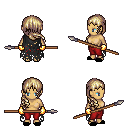
a pixel art fantasy rpg character, female body template, human, tanned skin, black tattered cape, red pants, white blonde right-swept hairstyle, gold gloves, black slippers, spear, four views (front, back, left, right), 2x2 character sprite sheet, small pixel art, hard edges, no anti-aliasing